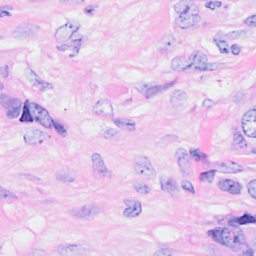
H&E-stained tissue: Breast